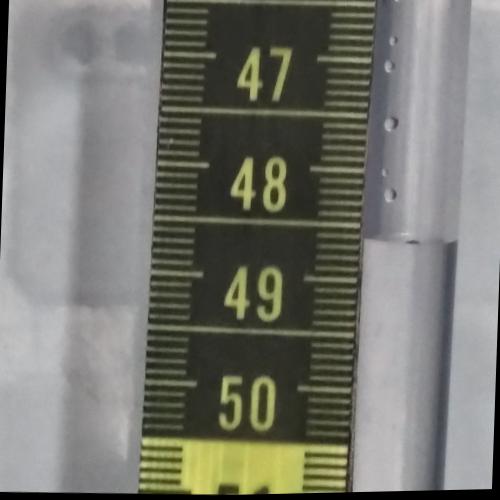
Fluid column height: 48.6 cm